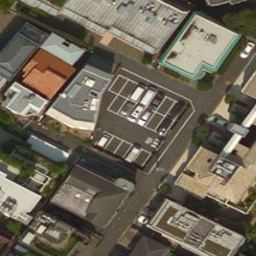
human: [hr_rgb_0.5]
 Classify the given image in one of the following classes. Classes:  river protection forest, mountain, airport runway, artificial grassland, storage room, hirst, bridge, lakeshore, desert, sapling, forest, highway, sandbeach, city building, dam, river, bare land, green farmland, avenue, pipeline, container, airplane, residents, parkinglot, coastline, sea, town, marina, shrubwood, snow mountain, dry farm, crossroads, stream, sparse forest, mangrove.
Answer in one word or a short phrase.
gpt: city building